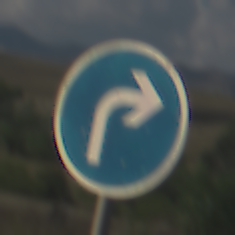
Verkehrszeichen: VorgeschriebeneFahrtrichtungRechts
Umgebung: Outdoor, Nature
Tageszeit: Midday
Wetter: PartlyCloudy
Licht: Natural
Jahreszeit: Autumn
Kontrast: HighContrast